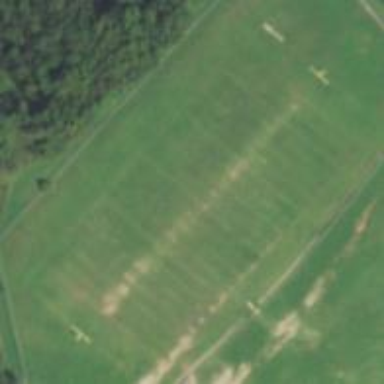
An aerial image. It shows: Pitch for American football.